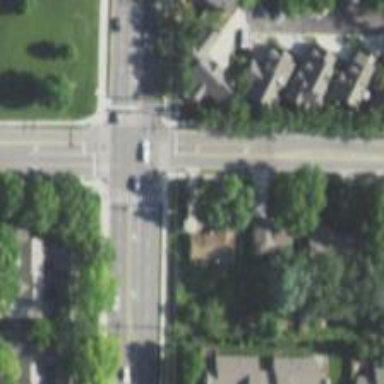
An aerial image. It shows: Solid stop line on the road.